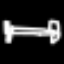
Label: bed